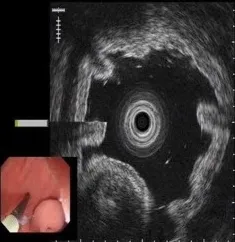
Endoscopic performance. . C. A hypoechoic tumor with slightly heterogeneous internal echoes originating from the submucosal area located at the gastric antrum.
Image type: endoscopy (airway_endoscopy)